What modifications can be observed between these two pictures?
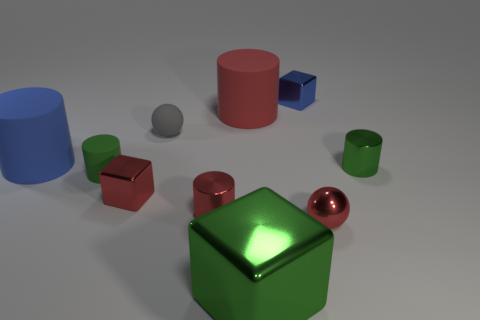
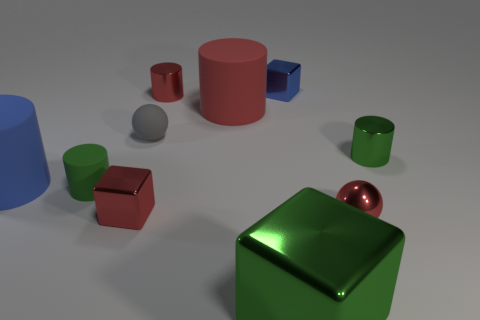
the tiny red cylinder moved
the tiny red metallic cylinder that is in front of the gray object moved
the small red shiny cylinder in front of the gray matte ball moved